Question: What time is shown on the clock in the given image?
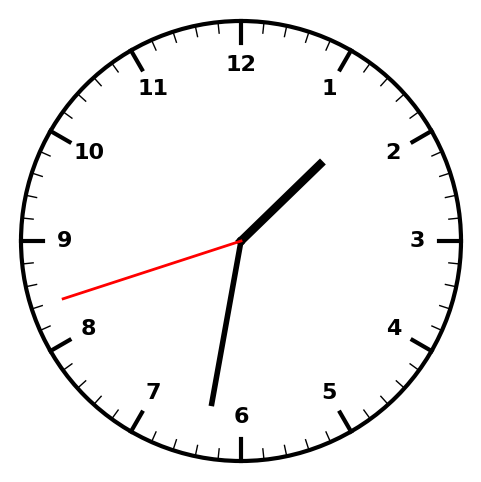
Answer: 01:31:42